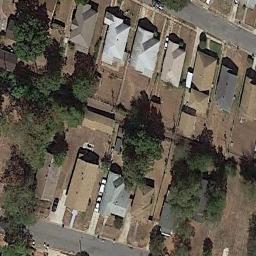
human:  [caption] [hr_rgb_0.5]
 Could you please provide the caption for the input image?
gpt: The medium residential is on the bare land next to the road .

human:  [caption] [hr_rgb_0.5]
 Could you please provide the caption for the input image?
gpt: There are many buildings of different shapes and sizes in medium residential area .

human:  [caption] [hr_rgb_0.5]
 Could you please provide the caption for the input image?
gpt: There aren't many houses in the mid-sized area .

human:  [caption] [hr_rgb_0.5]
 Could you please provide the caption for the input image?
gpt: The medium residential area has some houses arranged in lines and some trees are among these houses .

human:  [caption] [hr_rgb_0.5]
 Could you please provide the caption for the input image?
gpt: There are some buildings on brown bare land on the medium residential area .